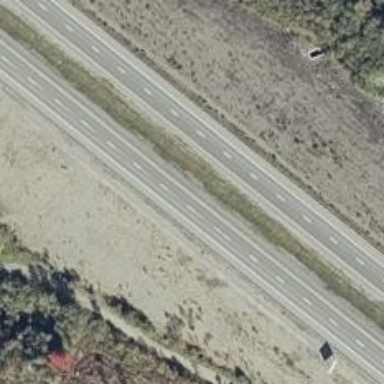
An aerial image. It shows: Asphalt motorway.